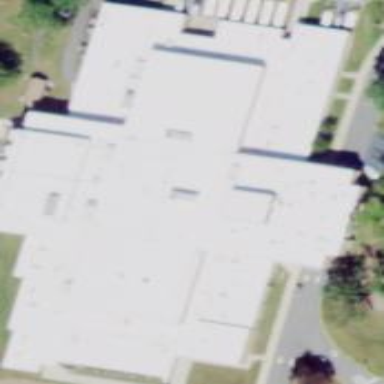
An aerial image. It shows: School building.